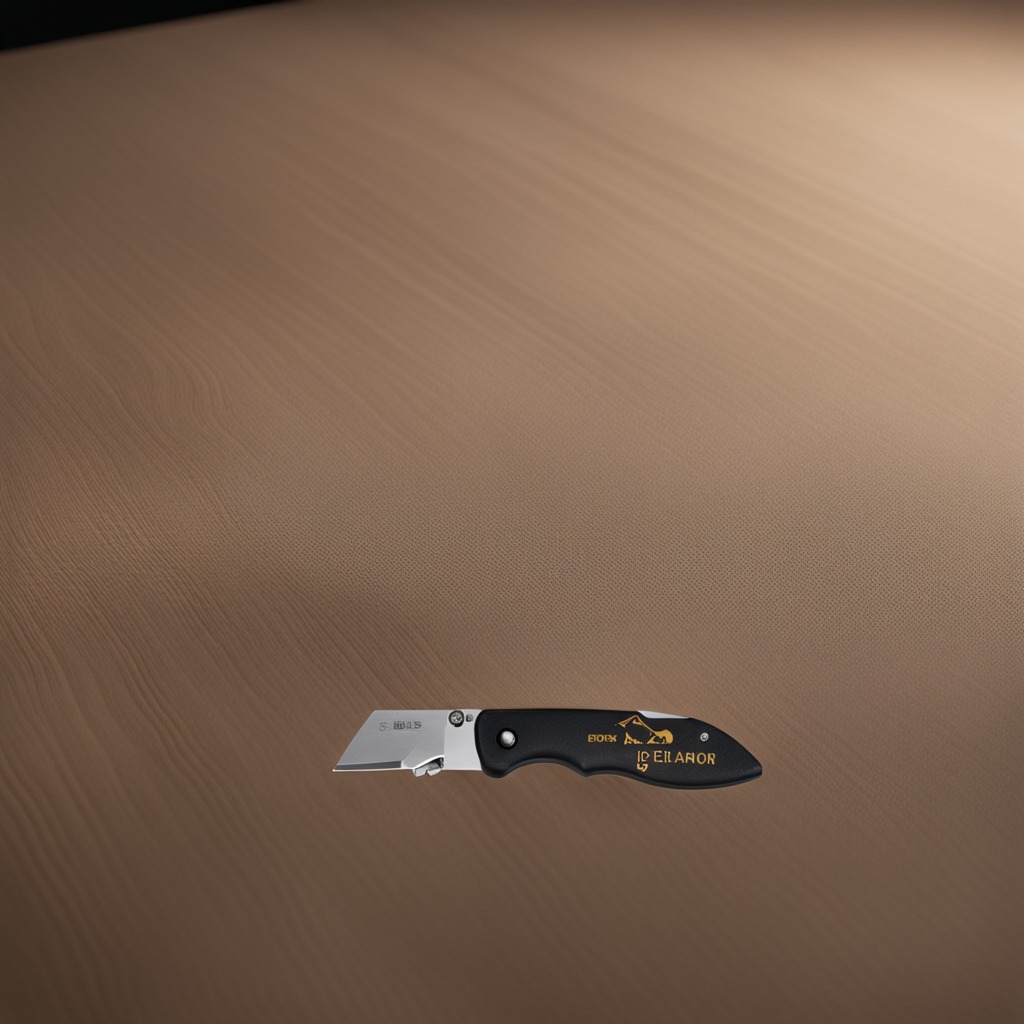
A utility knife lying on a wooden table.